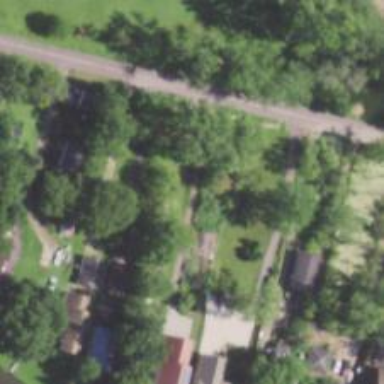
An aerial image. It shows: Driveway.